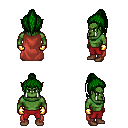
a pixel art fantasy rpg character, male body template, orc, green skin, maroon cape, red pants, green long topknot hairstyle, gold gloves, brown shoes, four views (front, back, left, right), 2x2 character sprite sheet, small pixel art, hard edges, no anti-aliasing